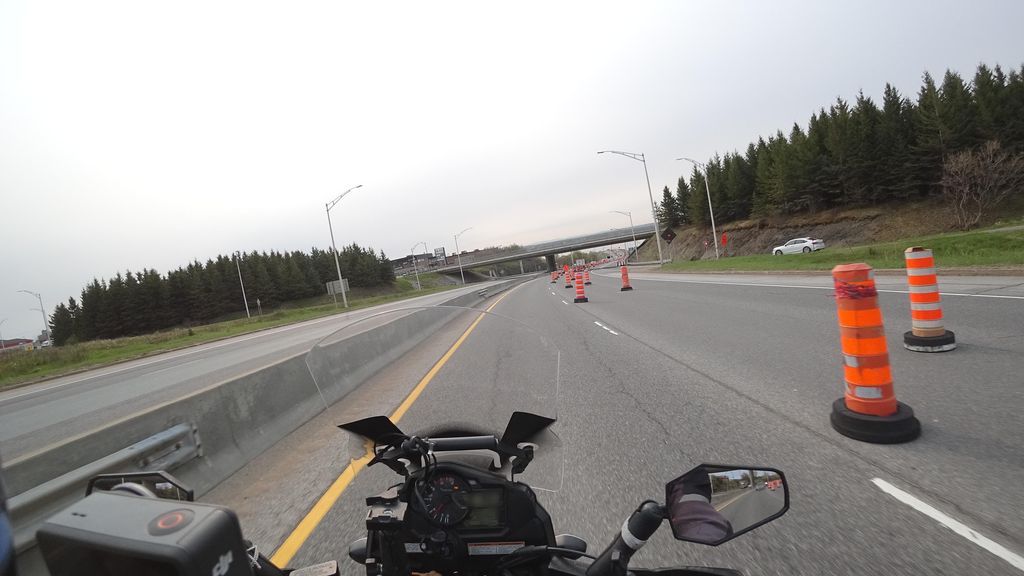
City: quebec_city